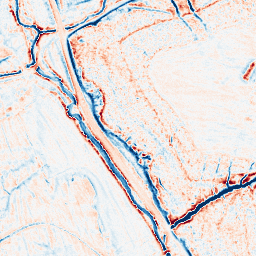
Category: edge_preserving
Decomposition family: anisotropic_diffusion
Decomposition parameters: iterations: 50
kappa: 30
gamma: 0.05
Upsampling method: cubic_catmull_rom
Upsampling parameters: scale: 2
Upsampling scale: 2